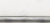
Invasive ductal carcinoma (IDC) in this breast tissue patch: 0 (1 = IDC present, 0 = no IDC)